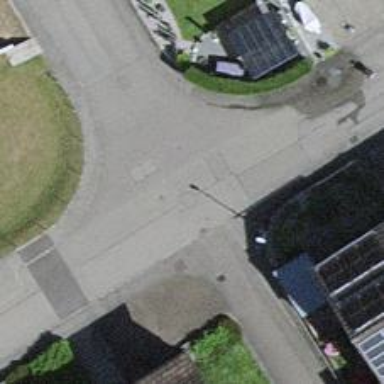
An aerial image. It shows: Residential road with asphalt surface.